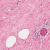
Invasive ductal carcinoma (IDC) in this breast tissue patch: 0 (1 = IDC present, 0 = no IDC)